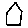
Label: house